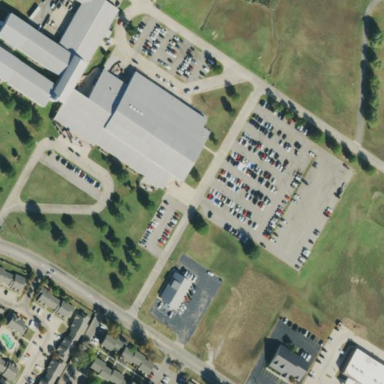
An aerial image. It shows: School.